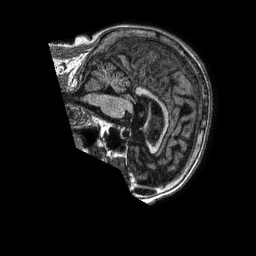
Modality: T1w
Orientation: sagittal
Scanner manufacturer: philips
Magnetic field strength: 1.5 T
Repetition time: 0.008255 s
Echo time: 0.003788 s